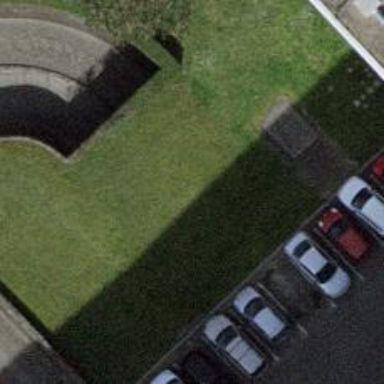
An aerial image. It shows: Driveway tunnel.